Field crop: tomato
Growth stage: 2
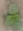
Species: solanum